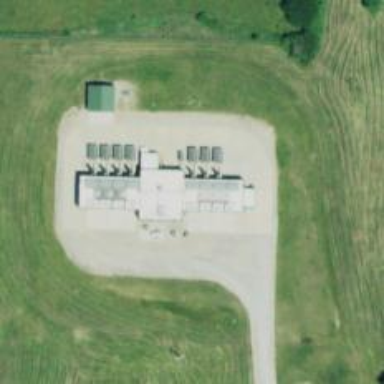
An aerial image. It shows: Generator is pictured.